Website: bh-photo
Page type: gifting
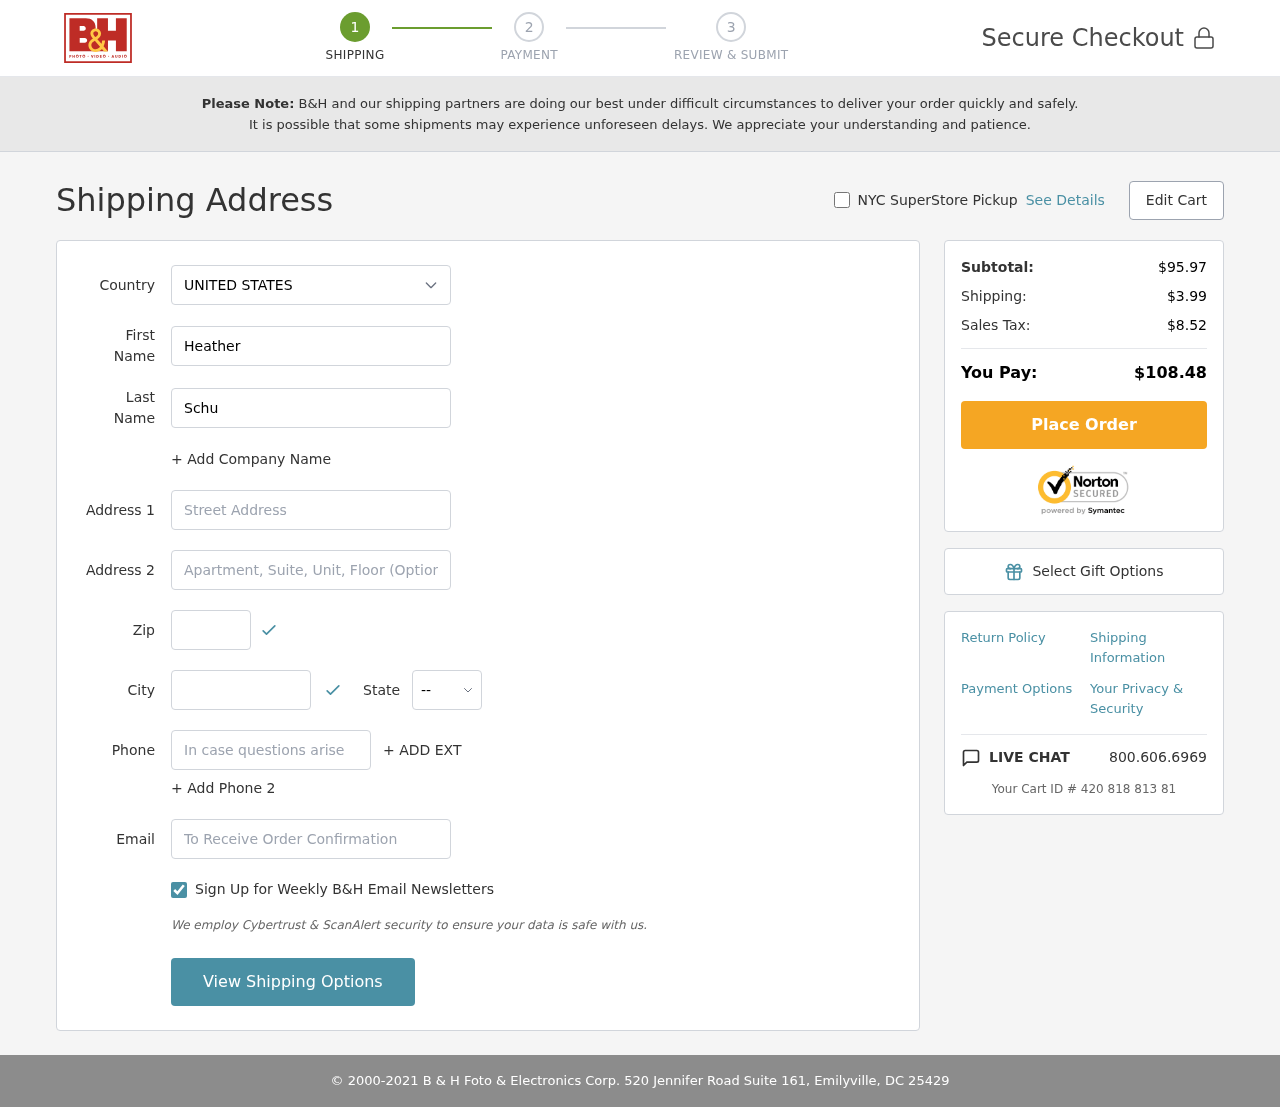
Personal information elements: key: PII_CITY
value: Emilyville
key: PII_COUNTRY
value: United States
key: PII_EMAIL
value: heatherschultz@gmail.com
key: PII_FIRSTNAME
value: Heather
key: PII_LASTNAME
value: Schultz
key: PII_PHONE
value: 2968349899
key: PII_POSTCODE
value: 25429
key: PII_STATE_ABBR
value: DC
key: PII_STREET
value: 520 Jennifer Road Suite 161
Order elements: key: ORDER_SUBTOTAL
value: $95.97
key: ORDER_SHIPPING_COST
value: $3.99
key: ORDER_TAX
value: $8.52
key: ORDER_TOTAL
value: $108.48
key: ORDER_ID
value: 420 818 813 81